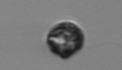
Label: Dinophyceae